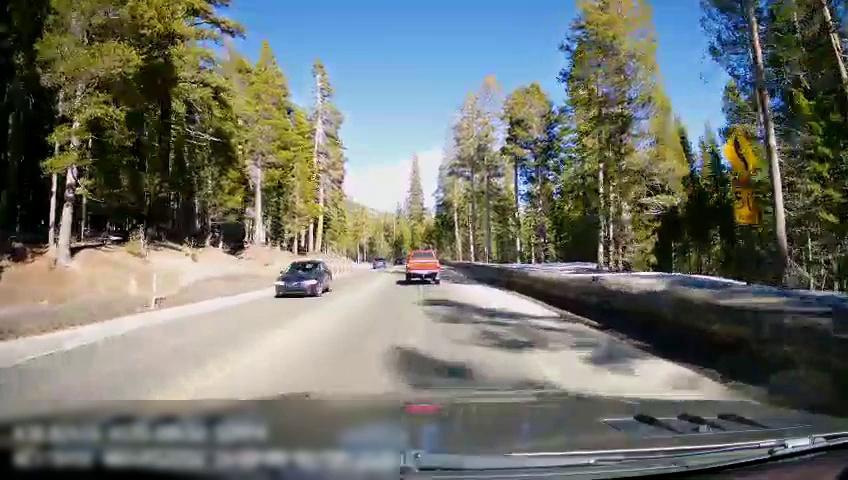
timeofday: Day
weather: Sunny
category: Drivable Space
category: Vehicles | Car
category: Vehicles | Truck
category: Vehicles | Truck
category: Lanes | Opposite Lane
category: Traffic | Signs
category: Traffic | Signs